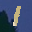
Label: 1